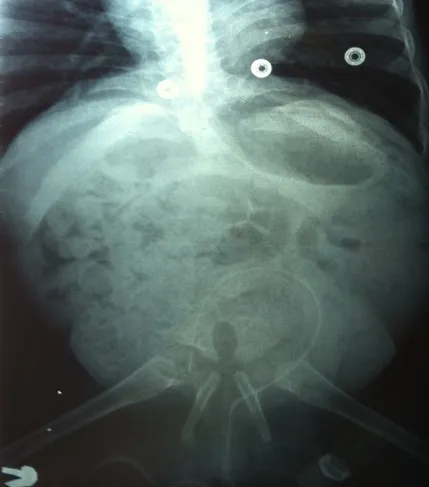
In voiding cystourethrography, total sacral agenesis and partial lumbar vertebrae agenesis were observed.
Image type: radiology (x_ray)